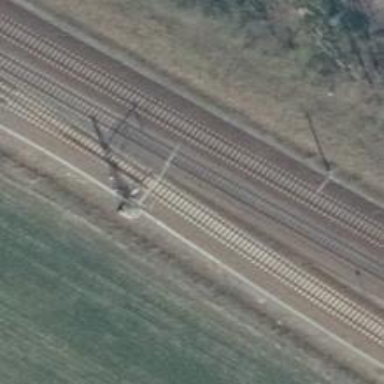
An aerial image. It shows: Railway switch with the turnout side on the left.